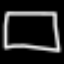
Label: square